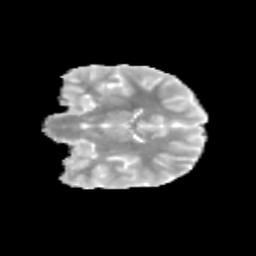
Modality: MD
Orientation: coronal
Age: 10
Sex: male
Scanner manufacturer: siemens
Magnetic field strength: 3 T
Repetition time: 3.8 s
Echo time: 0.07 s